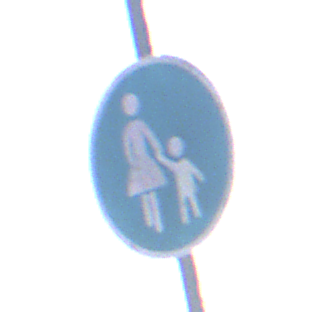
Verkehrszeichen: Gehweg
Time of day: SunriseSunset
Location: Outdoor (Nature)
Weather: Clear
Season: NotSpecified
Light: Natural